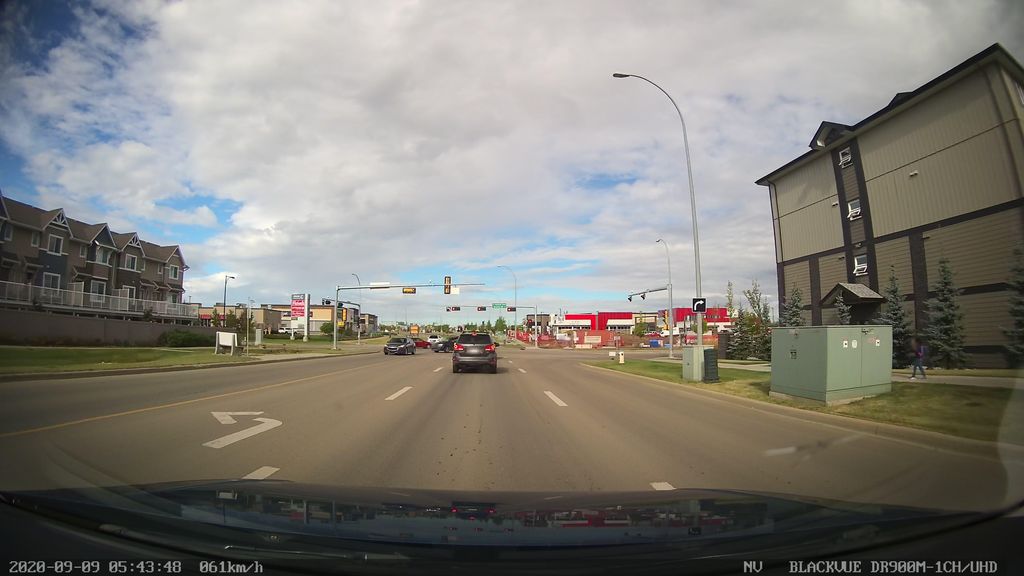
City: edmonton